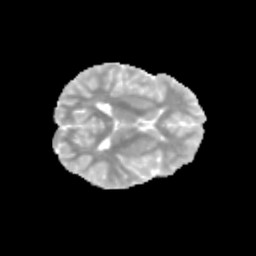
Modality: MD
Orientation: axial
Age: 13
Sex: female
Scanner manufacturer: siemens
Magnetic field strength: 3 T
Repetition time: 3.8 s
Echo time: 0.07 s